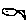
Label: fish